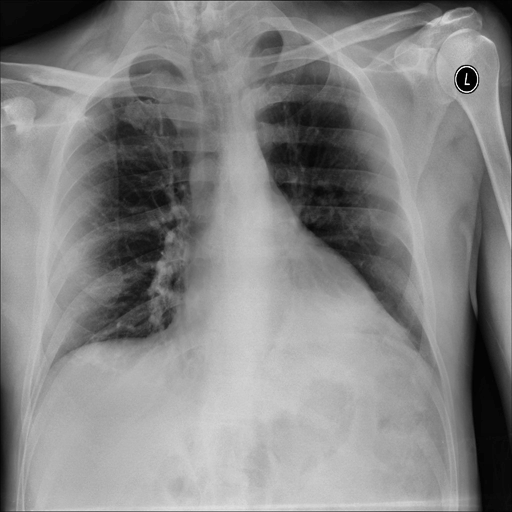
Finding: NORMAL